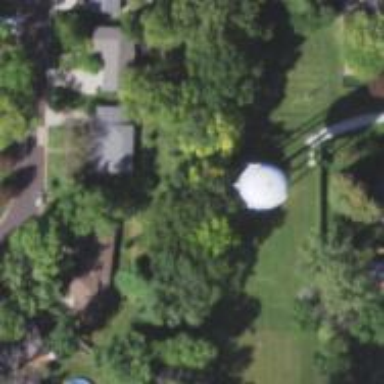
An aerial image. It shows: Water tower that is man-made.